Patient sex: M
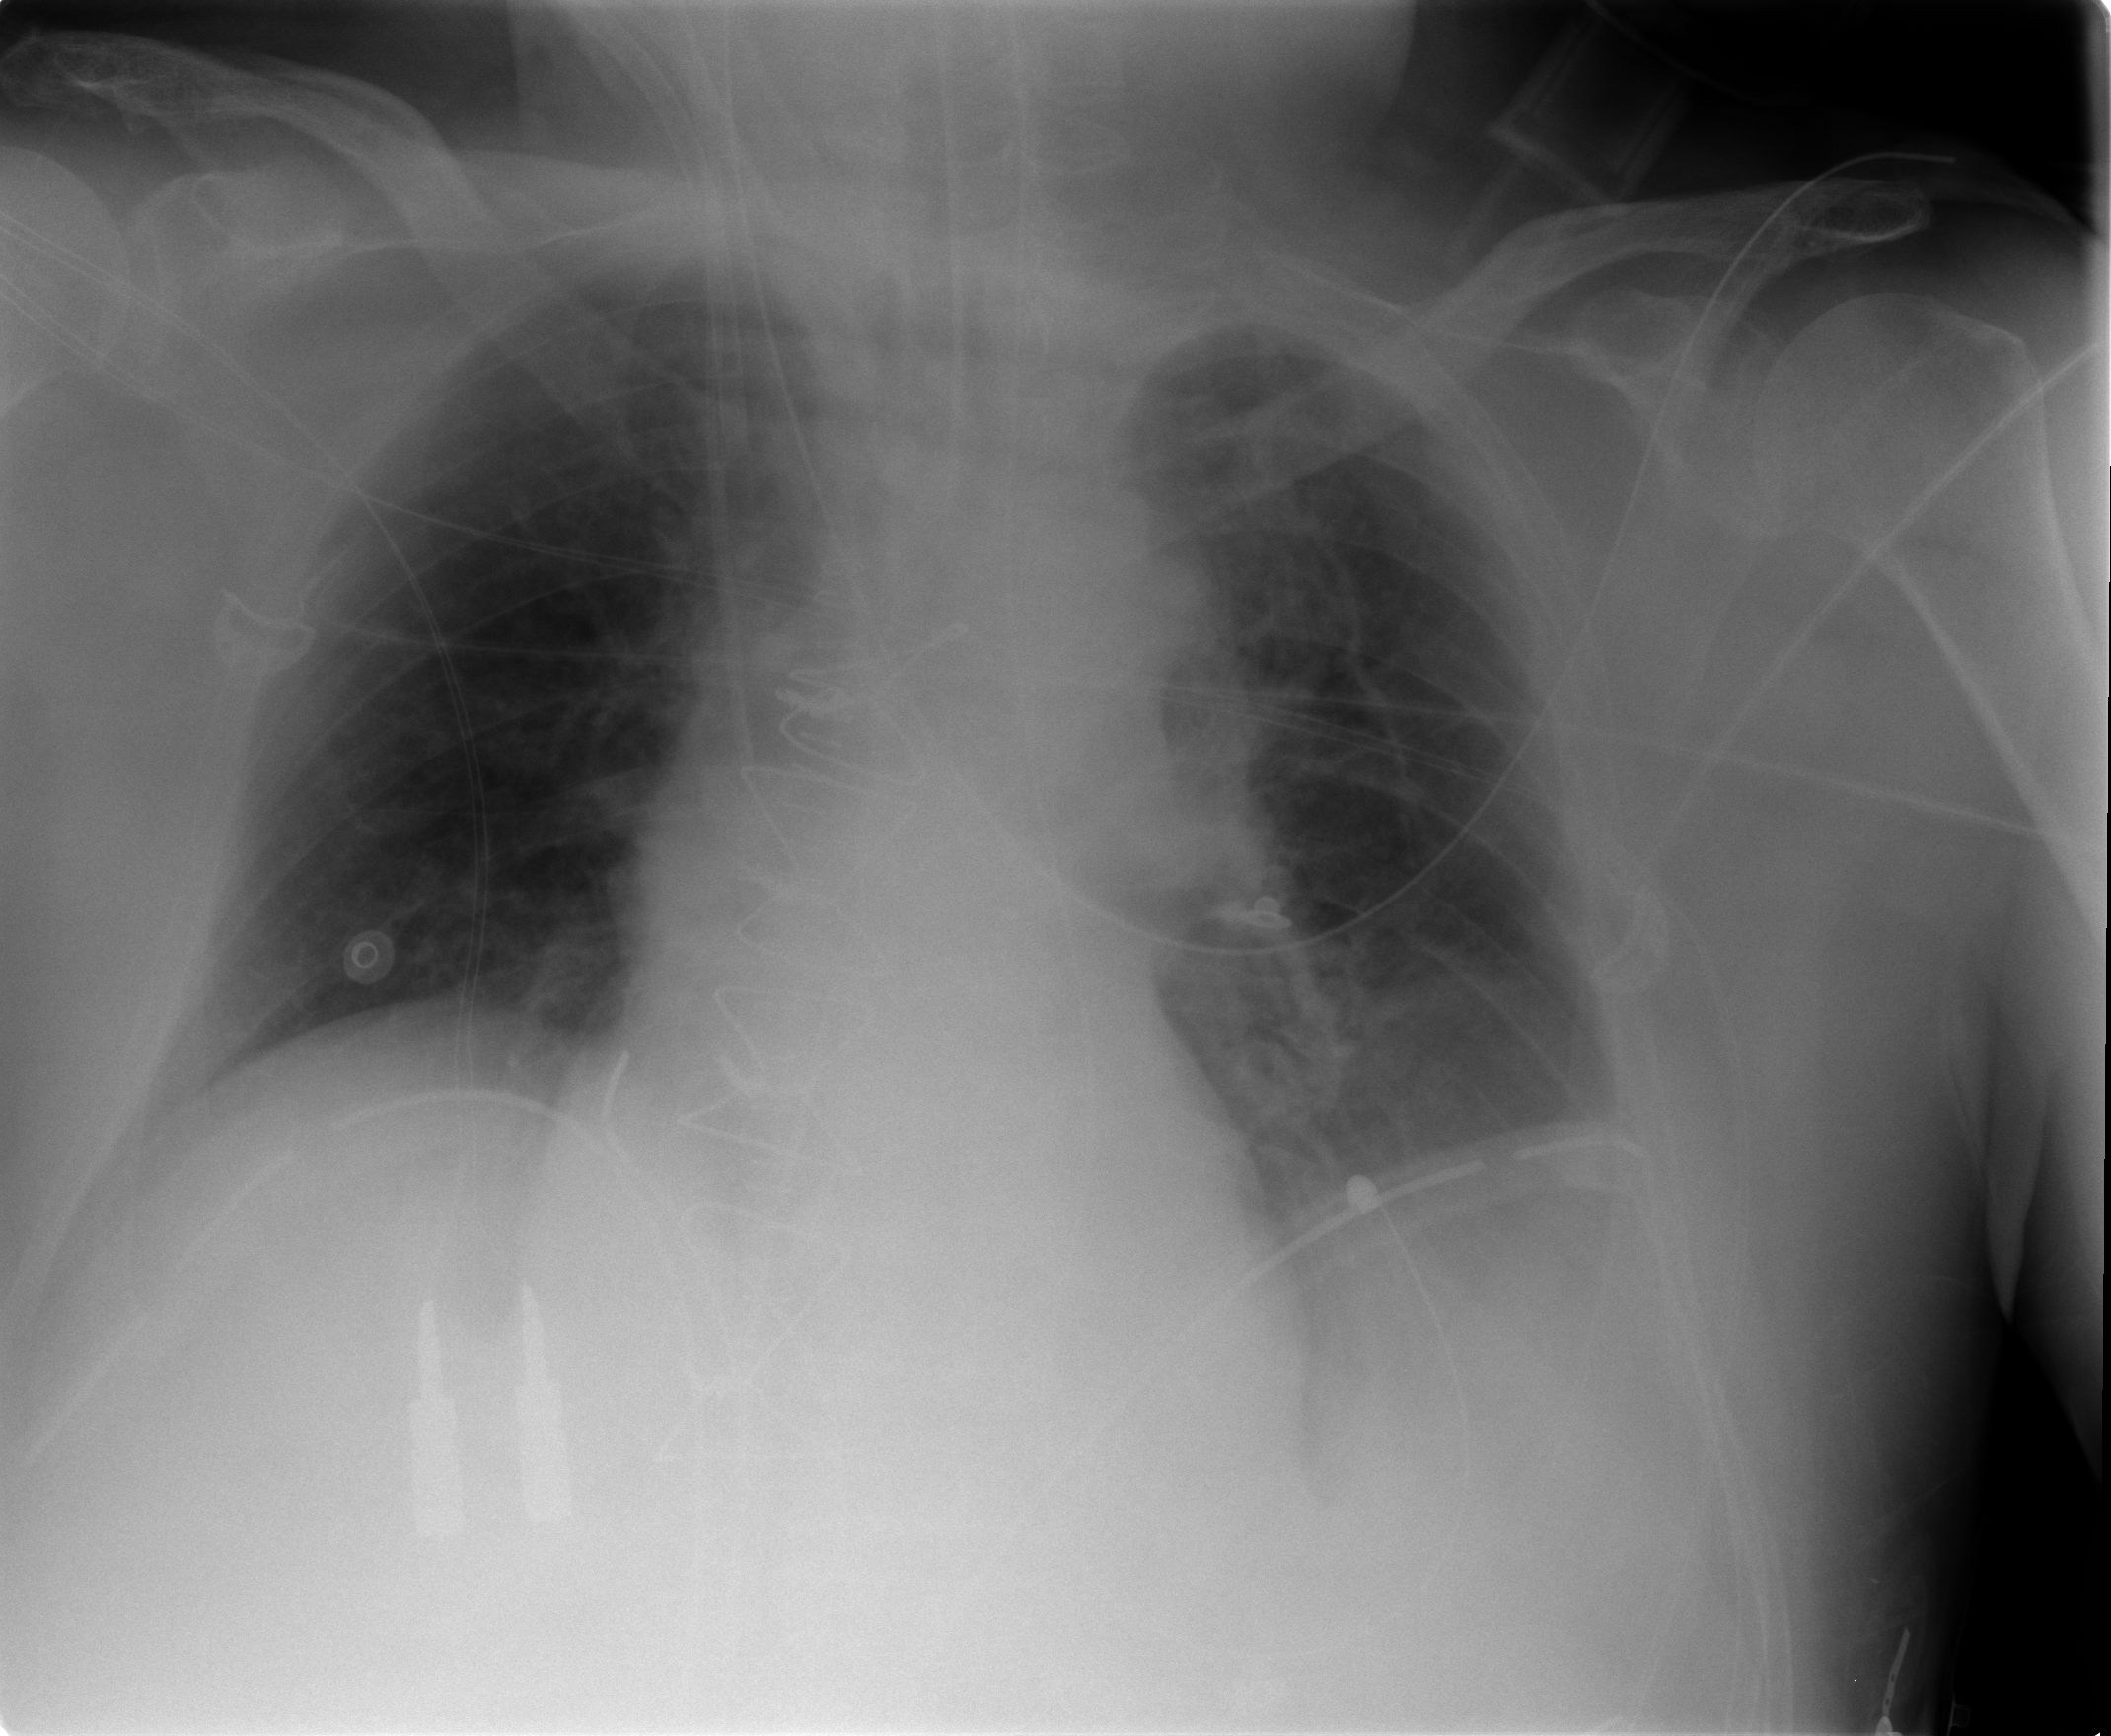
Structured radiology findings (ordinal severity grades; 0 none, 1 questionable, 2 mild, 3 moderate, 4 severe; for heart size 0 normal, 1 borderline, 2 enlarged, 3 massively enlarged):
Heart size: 0
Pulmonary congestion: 0
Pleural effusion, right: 0
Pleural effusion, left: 0
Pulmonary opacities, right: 0
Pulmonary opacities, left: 0
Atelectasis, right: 0
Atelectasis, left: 1